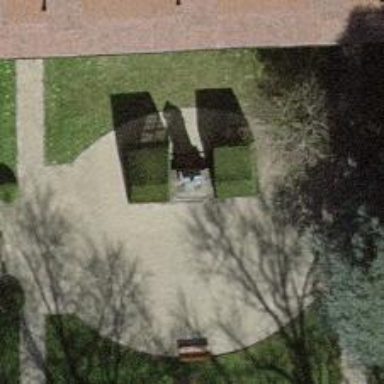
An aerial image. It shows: Statue is seen in the image.